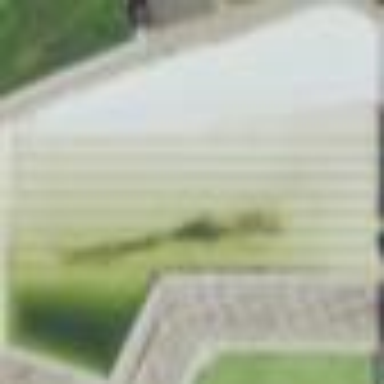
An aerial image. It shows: Swimming pool located in leisure land.